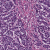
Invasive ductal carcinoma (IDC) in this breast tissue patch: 1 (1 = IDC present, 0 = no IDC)